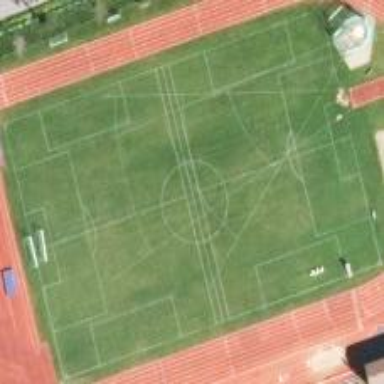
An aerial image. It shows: Soccer pitch with grass paver surface for leisure sports.